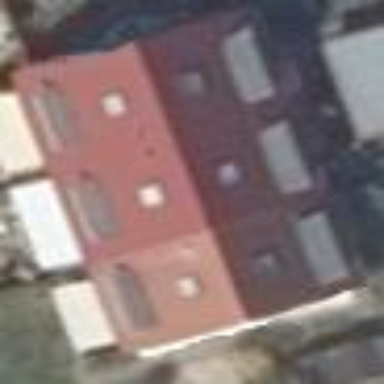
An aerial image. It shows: Terrace-style building with gabled roof.